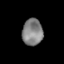
Tissue: skin
Cell type: Epithelial cells
Senescence score: 0.2199
Nuclear area (px): 534
Mean DAPI intensity: 130.039